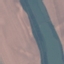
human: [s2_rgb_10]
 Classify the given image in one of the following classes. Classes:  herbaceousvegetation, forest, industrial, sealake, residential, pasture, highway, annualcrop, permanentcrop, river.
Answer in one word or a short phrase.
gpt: River